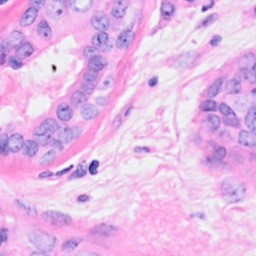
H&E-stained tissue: Breast